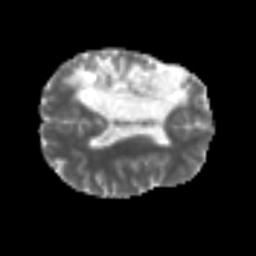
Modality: MD
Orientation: axial
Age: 43
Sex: male
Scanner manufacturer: siemens
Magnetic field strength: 3 T
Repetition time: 6.1 s
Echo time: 0.101 s